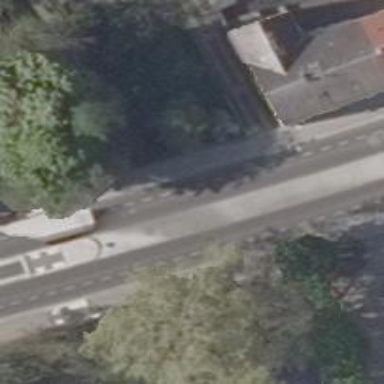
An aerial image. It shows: Primary highway with asphalt surface. There are sidewalks on both sides and dedicated cycle track.